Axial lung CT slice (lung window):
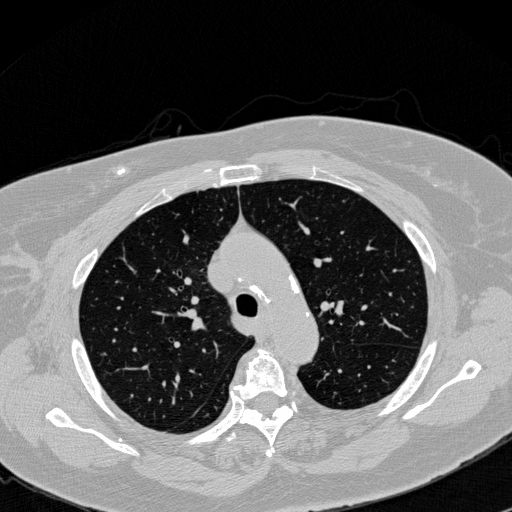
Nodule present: no